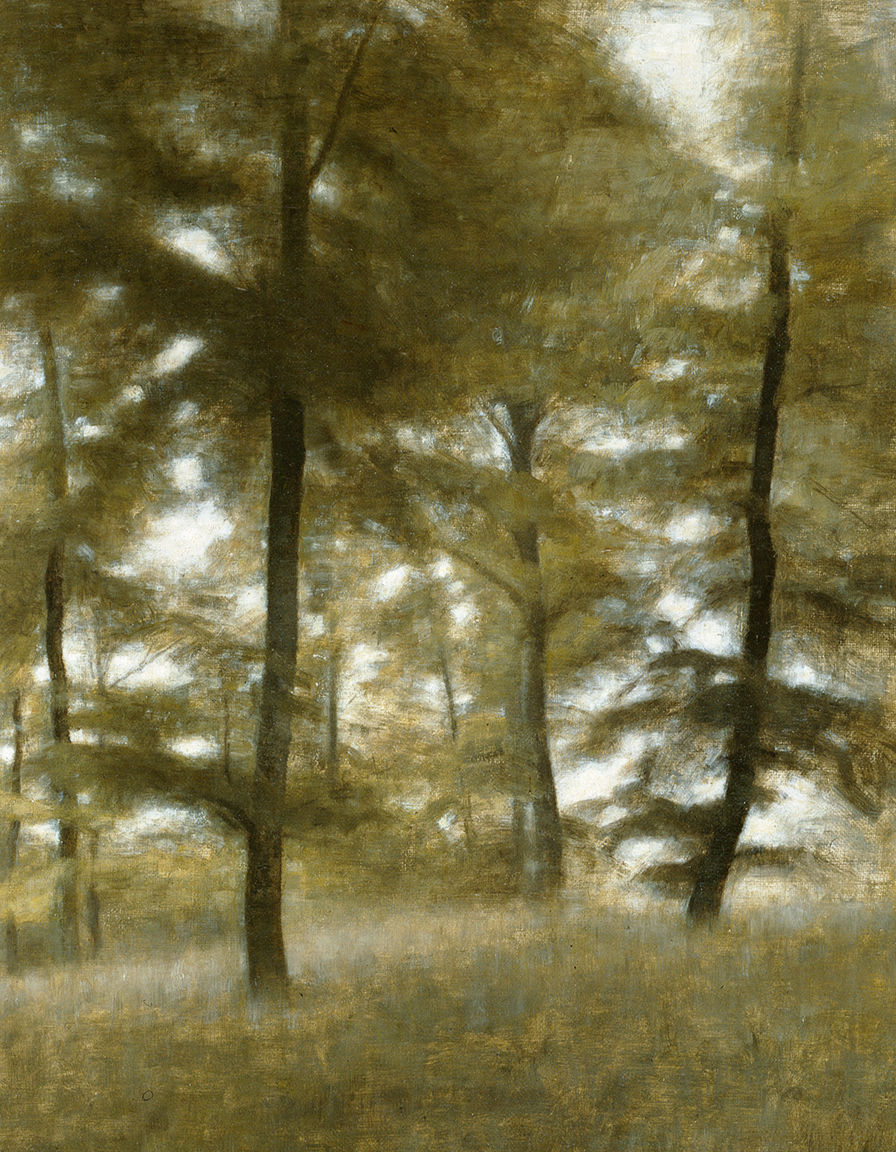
landscape painting, wide, overcast daylight, dark tree trunks with dense dappled golden-green canopy filling frame light filtering through misty ground below muted atmospheric background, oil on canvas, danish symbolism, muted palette